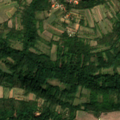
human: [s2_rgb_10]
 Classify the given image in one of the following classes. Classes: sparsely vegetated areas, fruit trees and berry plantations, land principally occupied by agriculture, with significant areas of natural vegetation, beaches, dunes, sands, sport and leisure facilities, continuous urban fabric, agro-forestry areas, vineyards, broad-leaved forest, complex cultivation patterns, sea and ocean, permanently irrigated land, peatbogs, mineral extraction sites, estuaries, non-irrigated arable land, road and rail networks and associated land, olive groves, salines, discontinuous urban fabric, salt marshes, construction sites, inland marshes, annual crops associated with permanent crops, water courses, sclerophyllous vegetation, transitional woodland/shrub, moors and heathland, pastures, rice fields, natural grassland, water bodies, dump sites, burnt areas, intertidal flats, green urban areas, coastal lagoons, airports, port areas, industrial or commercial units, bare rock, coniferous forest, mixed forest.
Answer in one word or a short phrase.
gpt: discontinuous urban fabric, complex cultivation patterns, land principally occupied by agriculture, with significant areas of natural vegetation, broad-leaved forest